Aerial crown-view tile of a tropical tree (Barro Colorado Island, Panama), acquired 20250616:
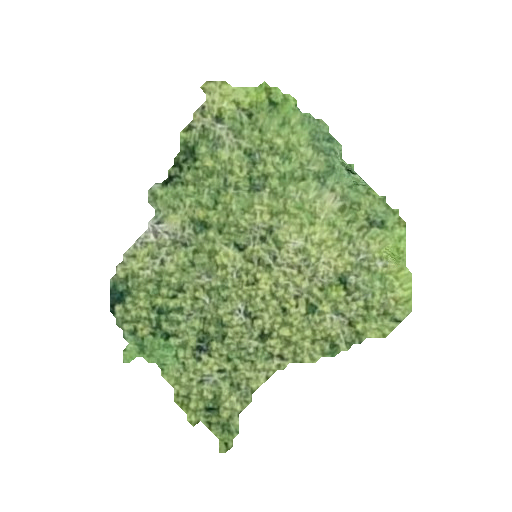
Species: Protium stevensonii
GBIF accepted scientific name: Tetragastris panamensis
Crown area: 96.062 m²